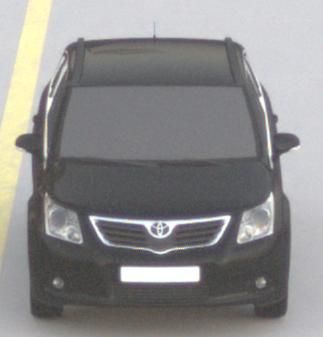
Make: Toyota
Model: Avensis 1.6
Detailed model: Avensis (T27) Notch Back
Model produced from: 2009/01
Model produced until: 2010/08
Doors: 4
Color: black
Road condition: dry road
Daytime: sunrise or sunset
Contrast: low contrast